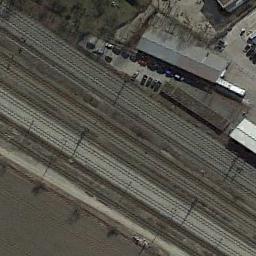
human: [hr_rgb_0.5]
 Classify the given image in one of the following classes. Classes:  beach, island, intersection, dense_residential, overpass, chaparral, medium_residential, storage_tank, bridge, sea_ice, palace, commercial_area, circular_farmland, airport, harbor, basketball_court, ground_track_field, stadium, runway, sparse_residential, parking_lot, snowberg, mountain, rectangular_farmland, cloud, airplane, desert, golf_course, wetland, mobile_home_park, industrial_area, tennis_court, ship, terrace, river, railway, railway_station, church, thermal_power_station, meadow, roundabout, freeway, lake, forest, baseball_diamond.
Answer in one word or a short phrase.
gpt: railway